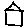
Label: house